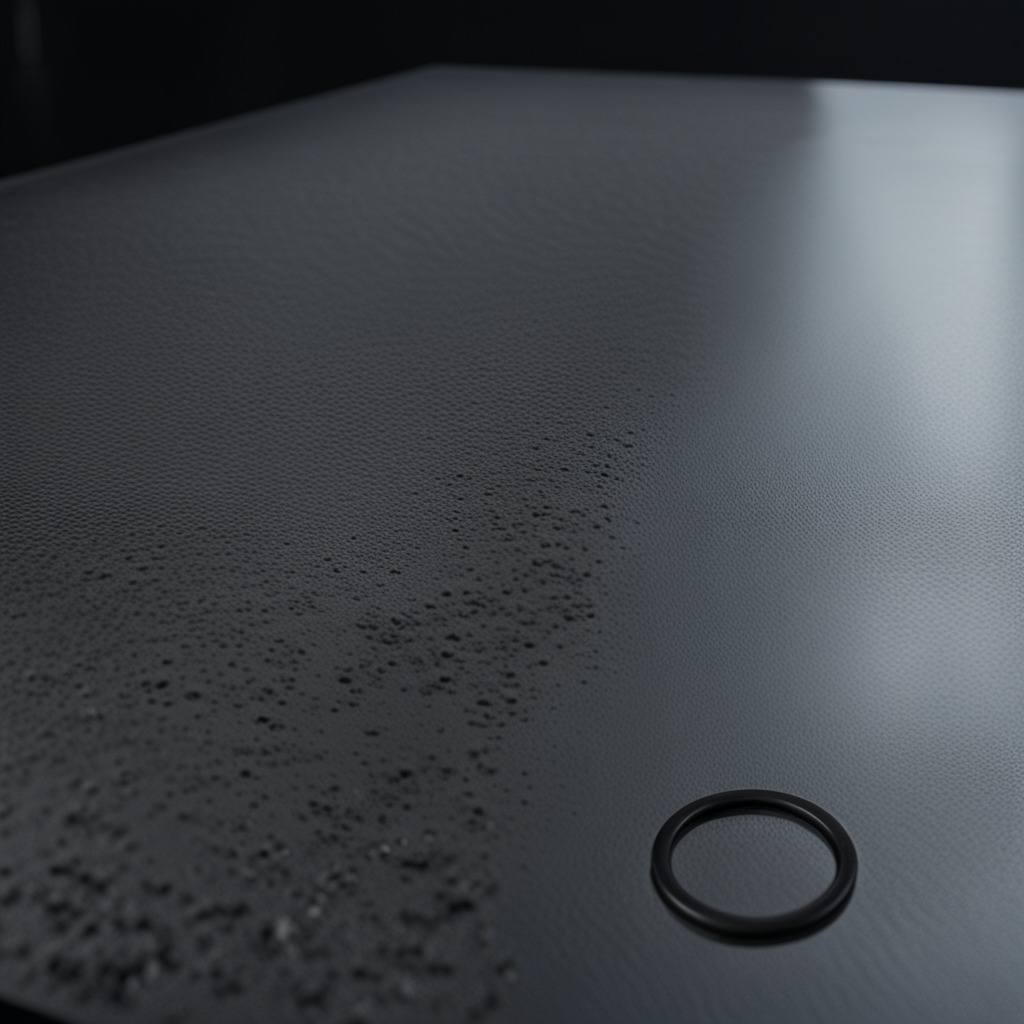
A rubber O-ring is lying on a clean granite table inside a workshop at night dim ambient light soft shadows worn but